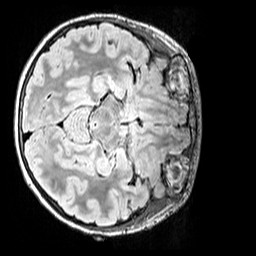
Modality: FLAIR
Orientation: axial
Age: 11
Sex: female
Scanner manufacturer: siemens
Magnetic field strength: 3 T
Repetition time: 5 s
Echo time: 0.388 s